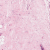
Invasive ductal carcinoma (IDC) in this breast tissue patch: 0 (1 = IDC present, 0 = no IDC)